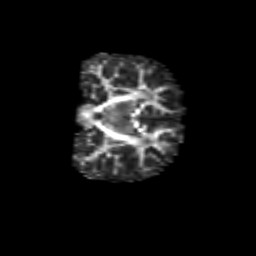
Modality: FA
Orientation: coronal
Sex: female
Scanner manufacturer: siemens
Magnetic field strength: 3 T
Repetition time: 5 s
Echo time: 0.071 s